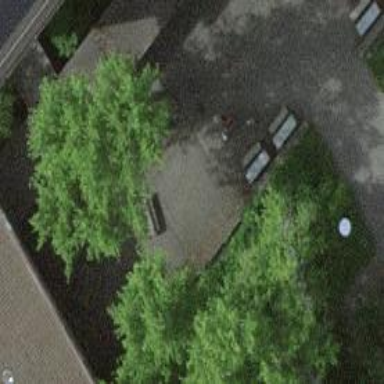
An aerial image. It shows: Picnic table located in leisure land area.